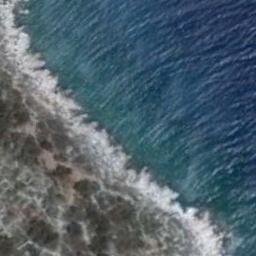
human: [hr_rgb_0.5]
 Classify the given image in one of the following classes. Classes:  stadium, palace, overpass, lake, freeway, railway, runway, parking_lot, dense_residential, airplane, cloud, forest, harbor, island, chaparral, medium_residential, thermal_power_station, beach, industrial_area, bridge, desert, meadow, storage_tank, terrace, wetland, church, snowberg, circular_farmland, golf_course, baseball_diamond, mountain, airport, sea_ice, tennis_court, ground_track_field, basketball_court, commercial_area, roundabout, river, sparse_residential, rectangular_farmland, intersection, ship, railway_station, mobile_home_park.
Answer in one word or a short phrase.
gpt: beach